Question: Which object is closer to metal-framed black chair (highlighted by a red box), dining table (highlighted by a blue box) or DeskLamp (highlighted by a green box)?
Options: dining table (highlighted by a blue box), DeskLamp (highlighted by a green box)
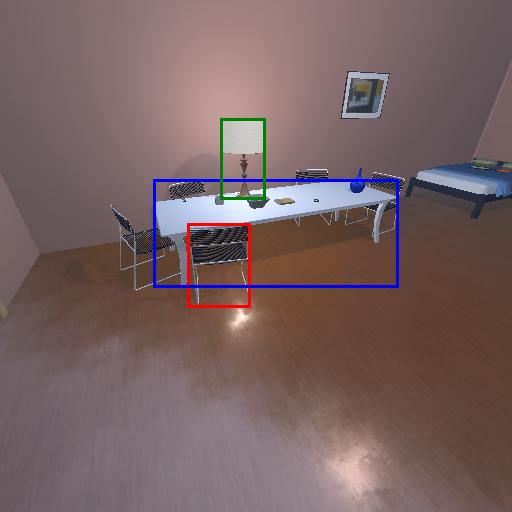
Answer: dining table (highlighted by a blue box)